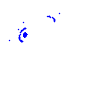
Particle: pion